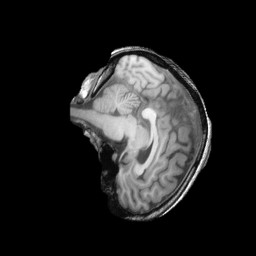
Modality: T1w
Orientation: sagittal
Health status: ill
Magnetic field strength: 3 T